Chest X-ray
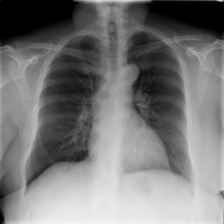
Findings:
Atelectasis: negative
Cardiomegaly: negative
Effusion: negative
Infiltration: negative
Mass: negative
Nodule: negative
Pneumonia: negative
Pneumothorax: negative
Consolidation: negative
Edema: negative
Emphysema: negative
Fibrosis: negative
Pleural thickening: negative
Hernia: negative